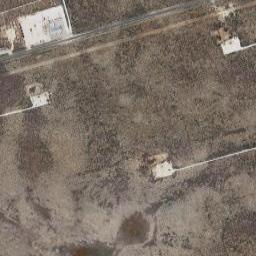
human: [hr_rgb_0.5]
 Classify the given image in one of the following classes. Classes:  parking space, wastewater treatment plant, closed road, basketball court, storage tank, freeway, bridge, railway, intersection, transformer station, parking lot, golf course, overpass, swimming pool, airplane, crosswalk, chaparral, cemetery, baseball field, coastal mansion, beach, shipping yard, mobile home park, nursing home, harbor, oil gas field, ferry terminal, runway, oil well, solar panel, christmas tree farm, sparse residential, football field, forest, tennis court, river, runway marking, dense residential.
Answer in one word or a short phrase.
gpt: oil gas field